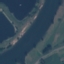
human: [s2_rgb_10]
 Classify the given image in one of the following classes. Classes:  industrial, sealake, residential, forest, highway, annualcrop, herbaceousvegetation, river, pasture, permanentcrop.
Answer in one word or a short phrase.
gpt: River